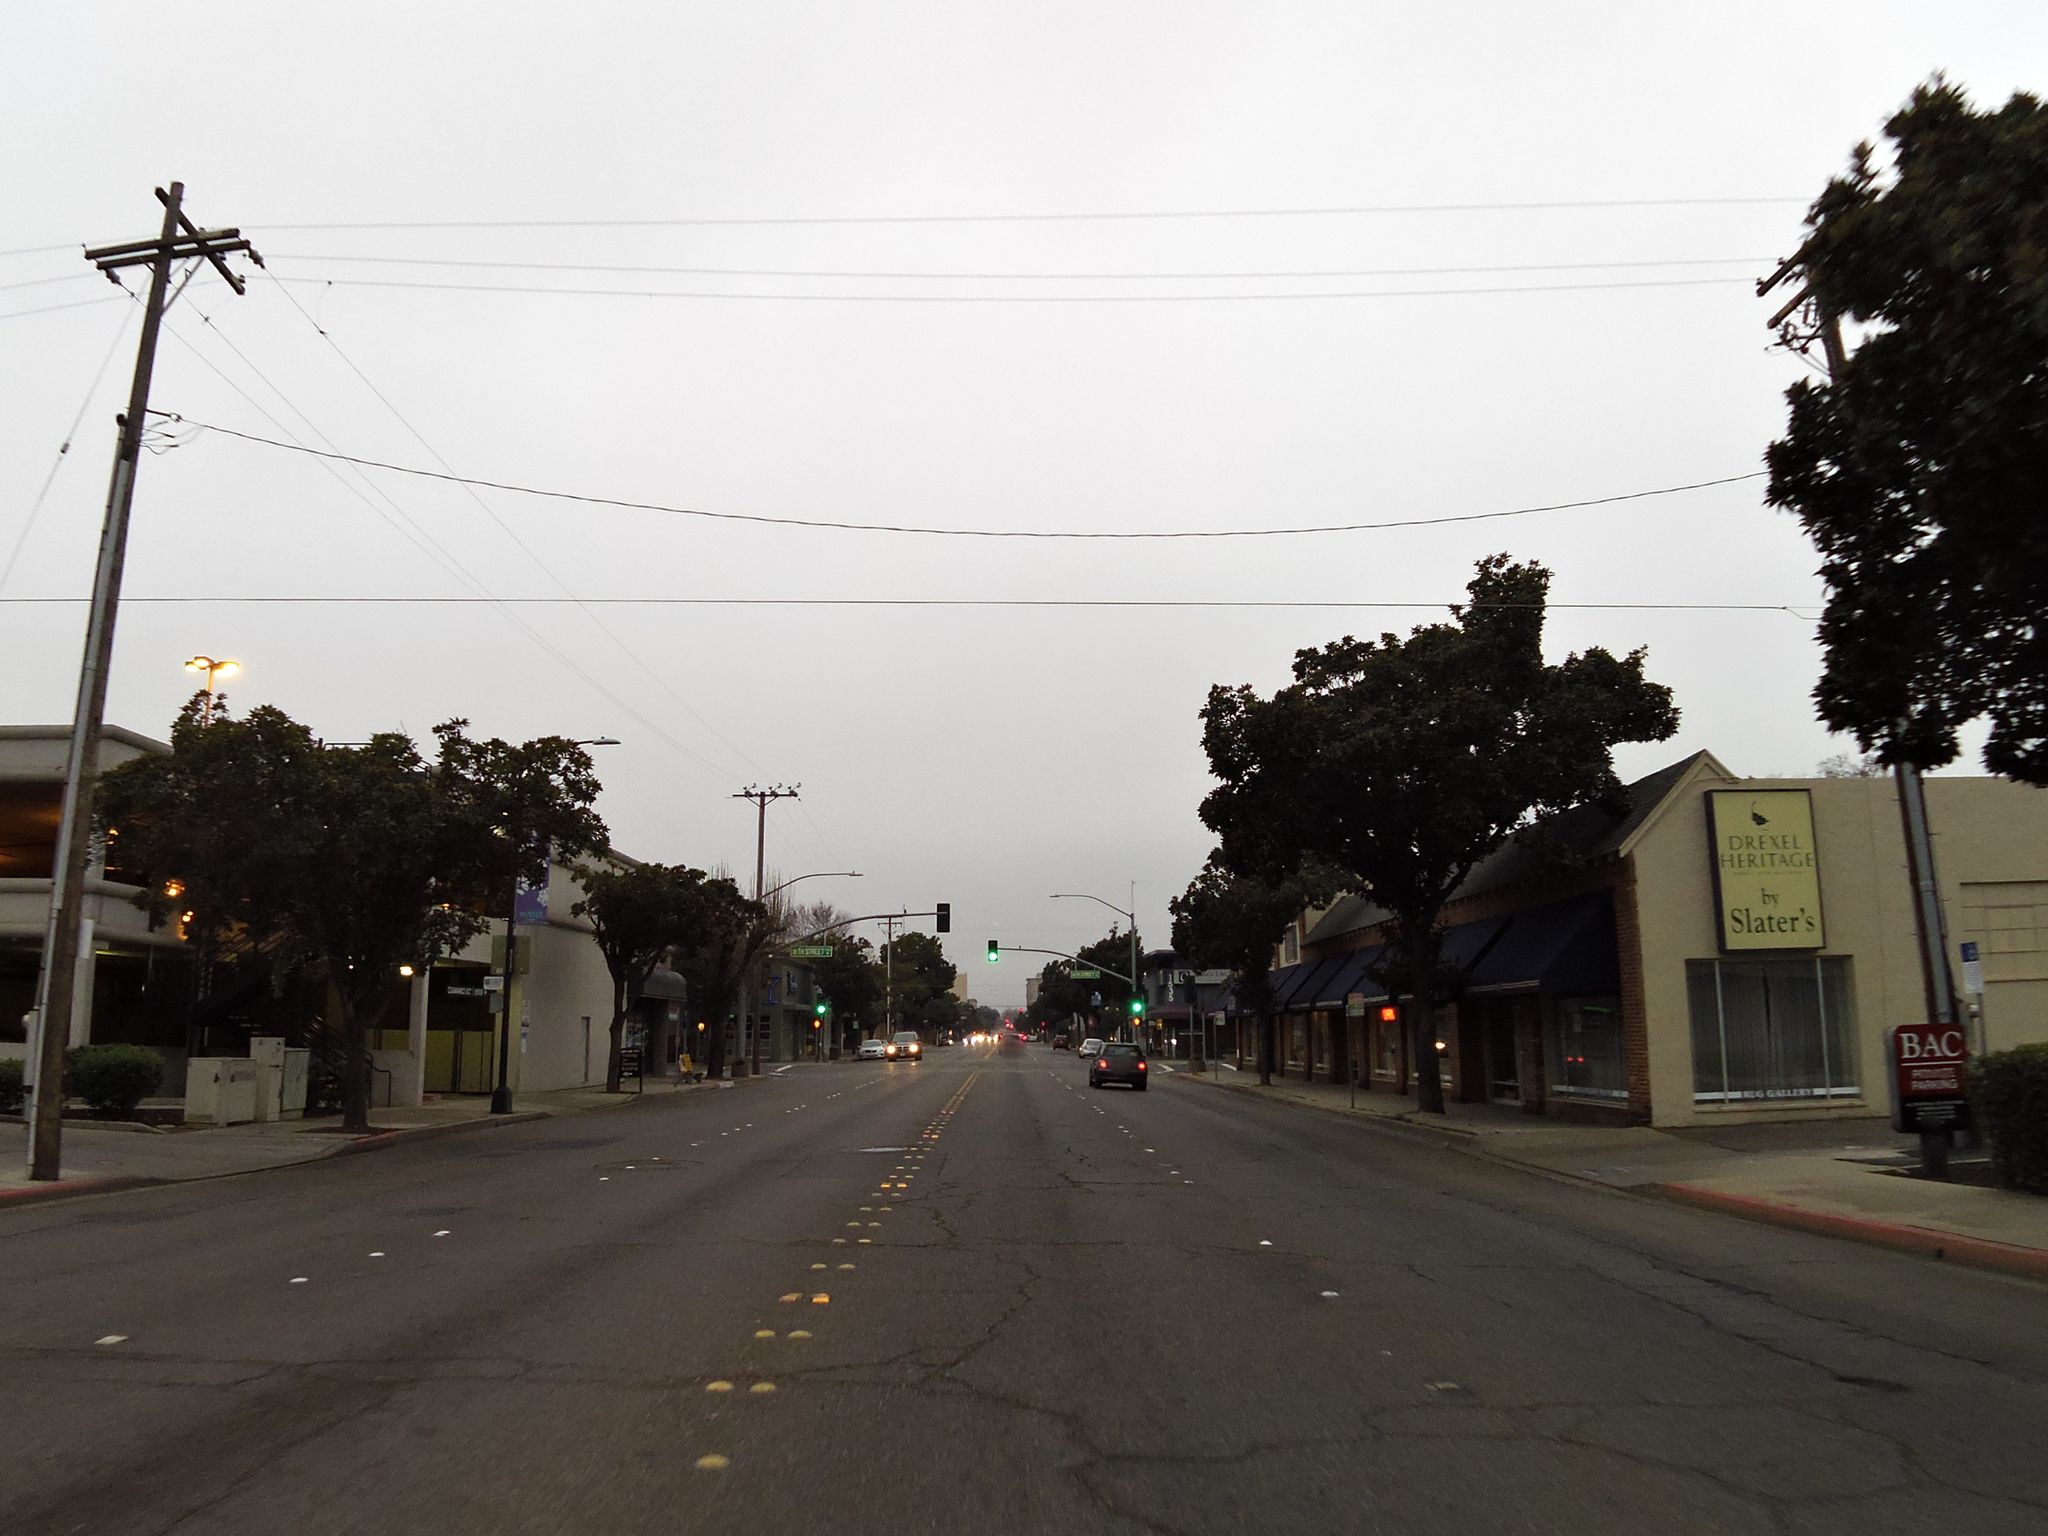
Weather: clear
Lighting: day
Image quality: good
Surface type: cycling surface
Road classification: residential
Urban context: urban centre
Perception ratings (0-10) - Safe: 3.65, Lively: 7.01, Beautiful: 4.05, Boring: 0.97, Depressing: 3.99, Wealthy: 2.74